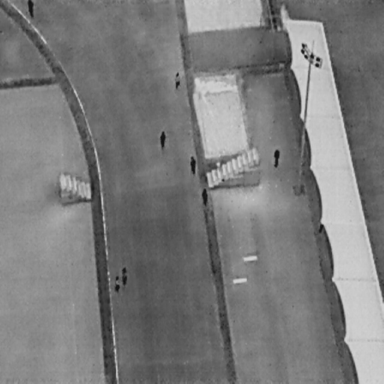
There are eight People in the infrared image.